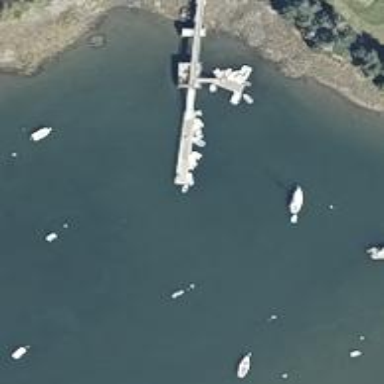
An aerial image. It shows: Dock located along the waterway.